Interaction volume radius: 5 \u00c5
Interaction volume height: 10 \u00c5
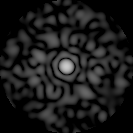
Disorder parameter: 0.8453